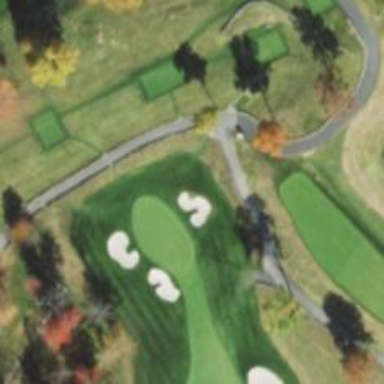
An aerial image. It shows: View of golf hole.